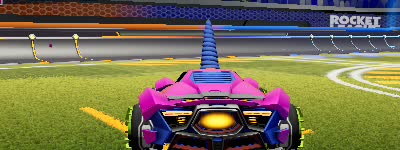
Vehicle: werewolf